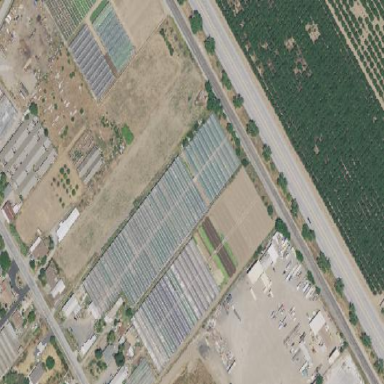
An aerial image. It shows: Greenhouse.